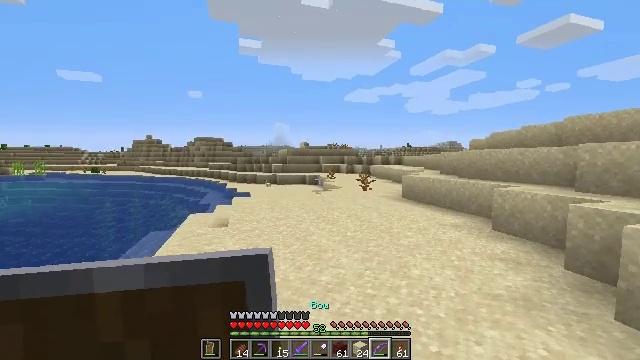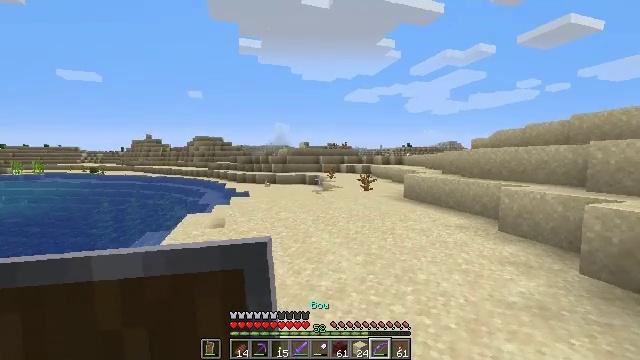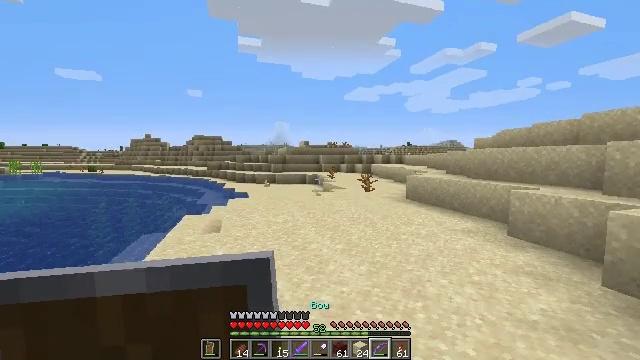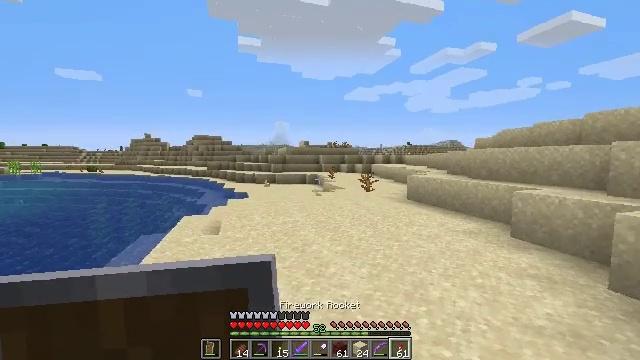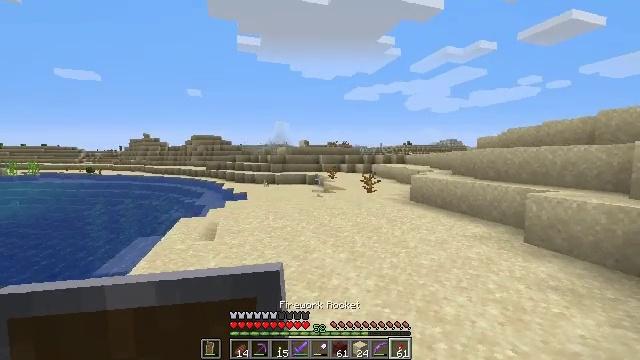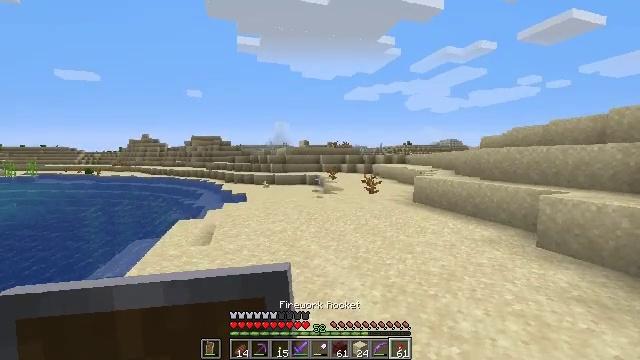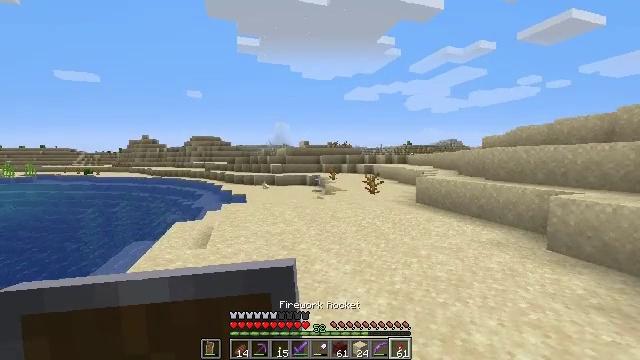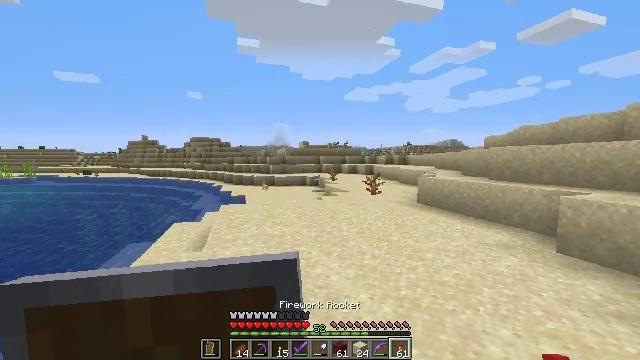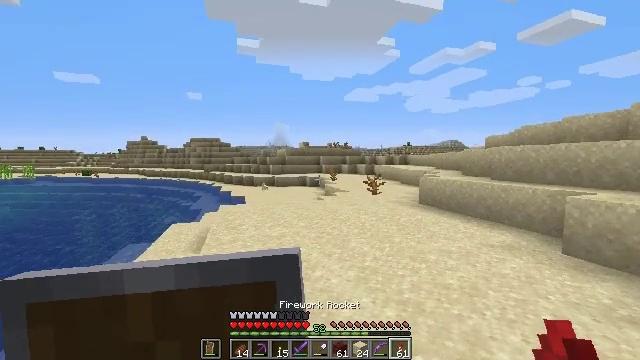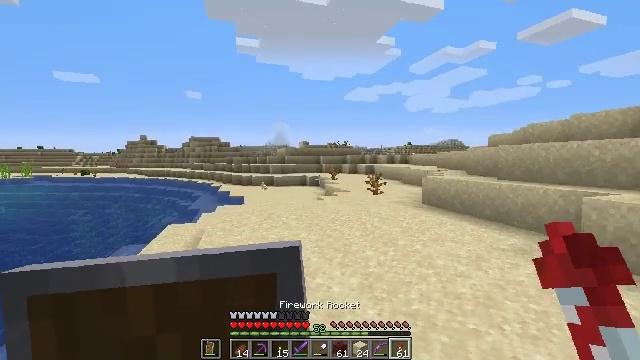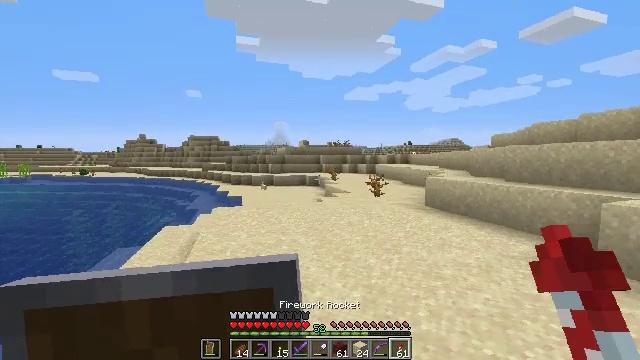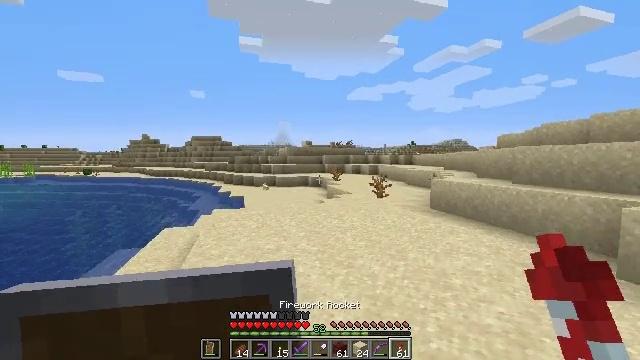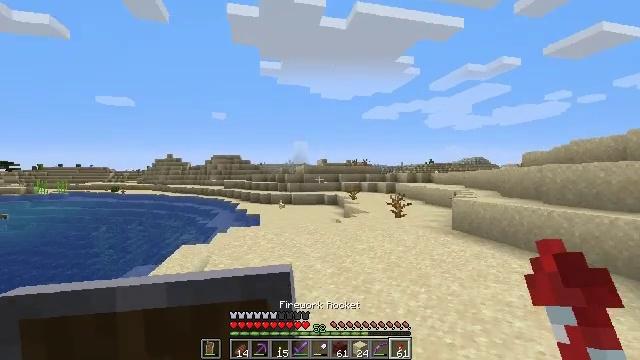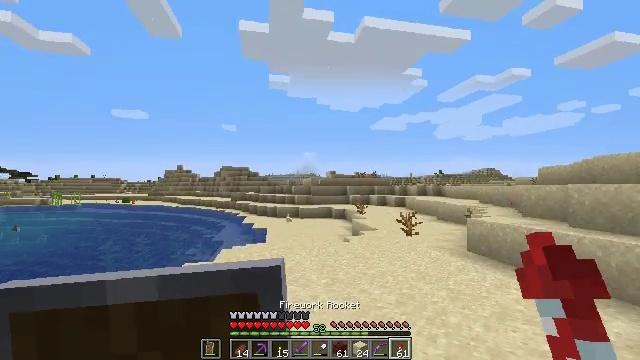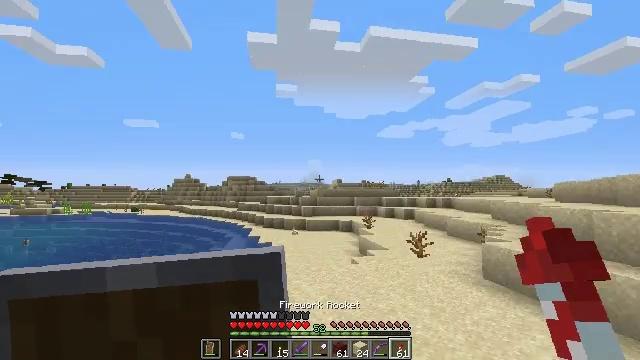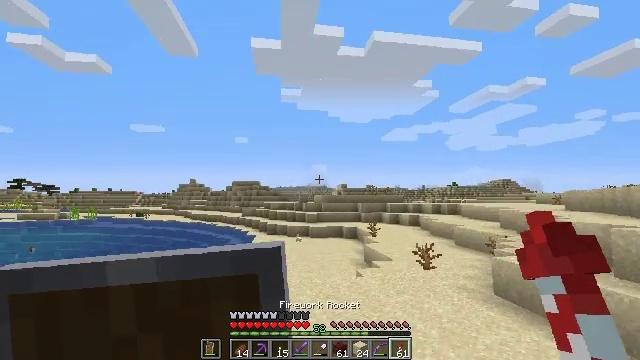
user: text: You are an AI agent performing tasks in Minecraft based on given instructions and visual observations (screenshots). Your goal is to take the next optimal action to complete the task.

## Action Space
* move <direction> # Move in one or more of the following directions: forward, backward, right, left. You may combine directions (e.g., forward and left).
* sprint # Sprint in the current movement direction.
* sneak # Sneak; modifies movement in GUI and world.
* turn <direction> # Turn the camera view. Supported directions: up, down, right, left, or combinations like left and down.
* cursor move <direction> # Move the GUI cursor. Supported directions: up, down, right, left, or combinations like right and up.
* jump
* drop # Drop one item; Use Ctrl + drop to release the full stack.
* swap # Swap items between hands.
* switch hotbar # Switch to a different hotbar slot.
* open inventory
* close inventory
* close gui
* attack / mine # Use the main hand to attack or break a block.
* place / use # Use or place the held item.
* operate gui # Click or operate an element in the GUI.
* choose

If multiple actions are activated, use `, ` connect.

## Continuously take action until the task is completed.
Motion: motion action
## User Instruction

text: Break the brewing stand to collect it.
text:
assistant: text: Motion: move forward
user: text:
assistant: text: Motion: move forward
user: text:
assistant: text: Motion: move forward
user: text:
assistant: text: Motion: move forward
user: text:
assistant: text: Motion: move forward
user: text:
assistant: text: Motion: move forward
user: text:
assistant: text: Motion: move forward
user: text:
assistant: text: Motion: move forward
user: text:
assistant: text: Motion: move forward
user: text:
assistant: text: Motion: move forward
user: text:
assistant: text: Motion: move forward
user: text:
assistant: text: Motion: move forward, turn left and up
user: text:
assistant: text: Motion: move forward, turn left and up, jump
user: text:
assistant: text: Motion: move forward, turn left and up, jump
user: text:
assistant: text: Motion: move forward, jump
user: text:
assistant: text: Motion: move forward
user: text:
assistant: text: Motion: move forward, jump
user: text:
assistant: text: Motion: move forward, jump
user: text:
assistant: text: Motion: move forward, use / place, jump
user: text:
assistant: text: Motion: move forward, use / place
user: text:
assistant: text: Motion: move forward, use / place
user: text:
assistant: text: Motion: move forward, use / place
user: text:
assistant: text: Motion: move forward
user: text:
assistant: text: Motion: move forward
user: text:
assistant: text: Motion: move forward
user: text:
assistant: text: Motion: move forward
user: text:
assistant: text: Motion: move forward, turn left and up
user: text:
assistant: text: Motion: move forward, turn left
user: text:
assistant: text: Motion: move forward, turn left
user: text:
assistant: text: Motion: move forward, turn left